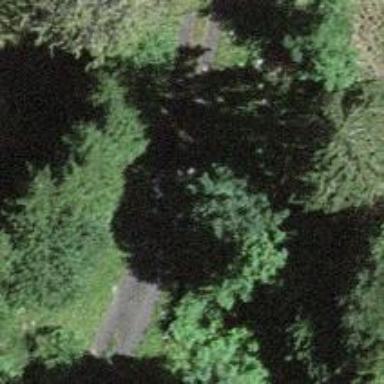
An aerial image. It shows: Well-maintained track road with grade 1 tracktype.